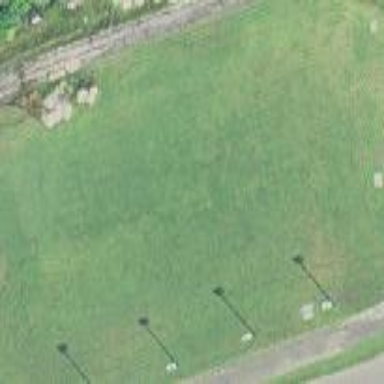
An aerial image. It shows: American football pitch.